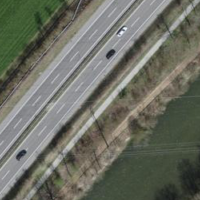
EUNIS habitat code: 57
Species observed at this site:
Prunus padus